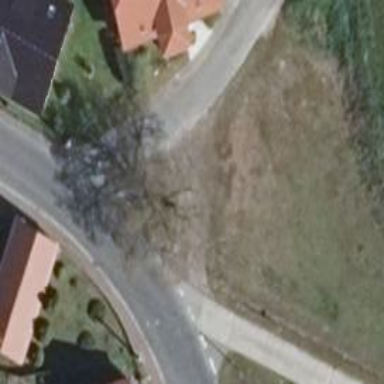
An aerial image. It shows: Landmark tree with broadleaved deciduous leaves.